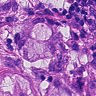
Metastatic tissue present: yes